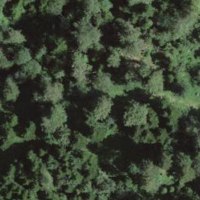
EUNIS habitat code: 43
Species observed at this site:
Petasites albus